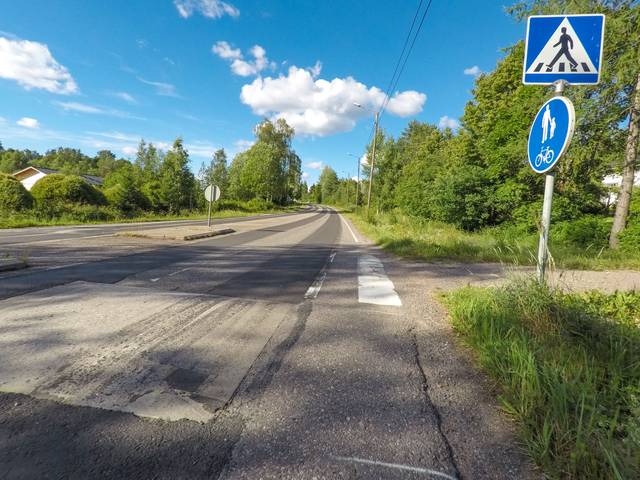
Region: Finland
Coordinates: 61.153, 28.756